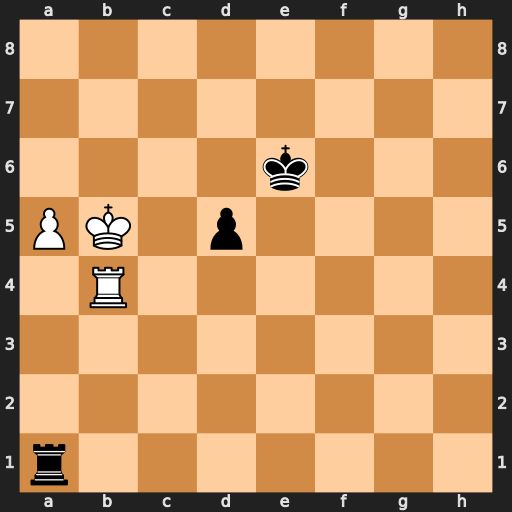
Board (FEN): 8/8/4k3/PK1p4/1R6/8/8/r7
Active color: w
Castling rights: -
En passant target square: -
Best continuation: a6 Kd7 Kb6 d4 Kb7 d3 Rd4+ Ke7 Rxd3